Aerial crown-view tile of a tropical tree (Barro Colorado Island, Panama), acquired 20250715:
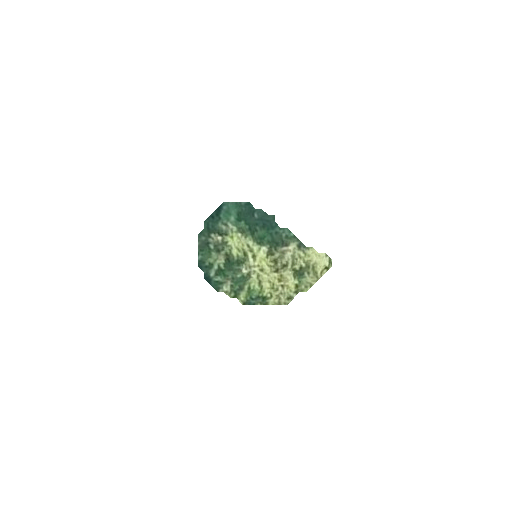
Species: Quararibea stenophylla
GBIF accepted scientific name: Quararibea stenophylla
Crown area: 13.605 m²